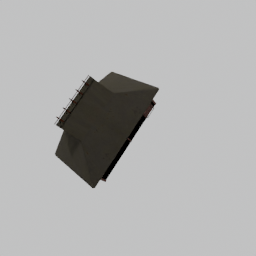
Label: architecture